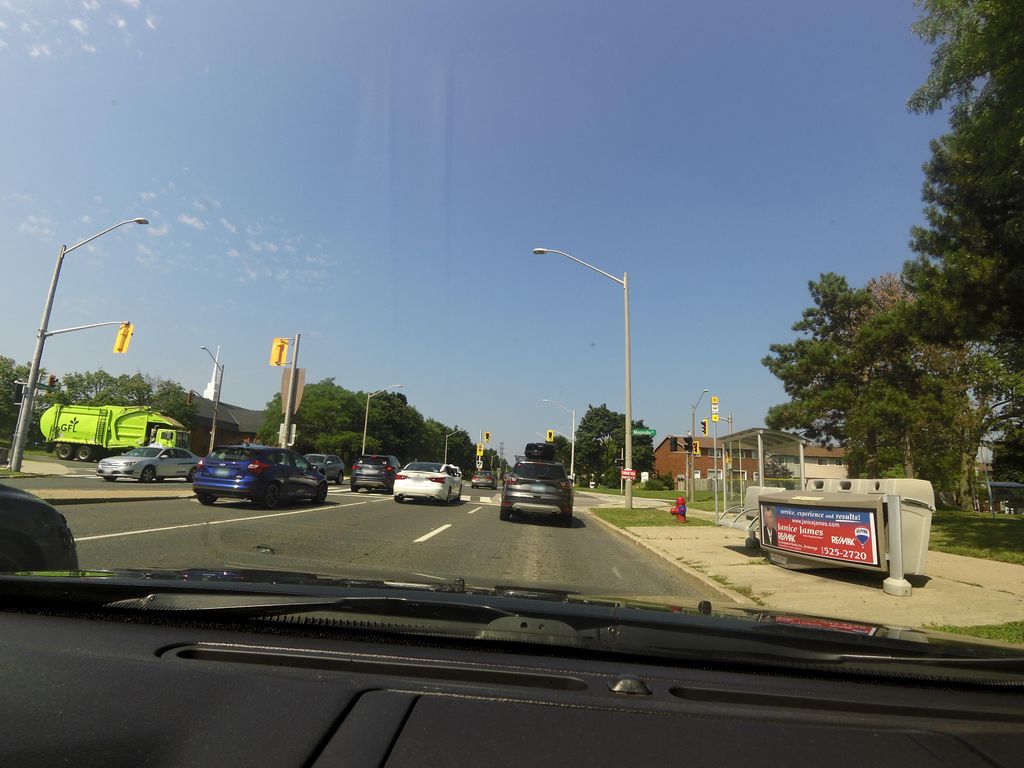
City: hamilton